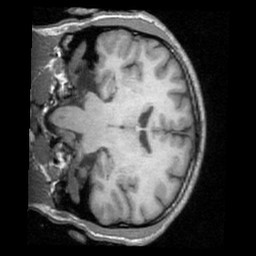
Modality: T1w
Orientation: coronal
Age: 31